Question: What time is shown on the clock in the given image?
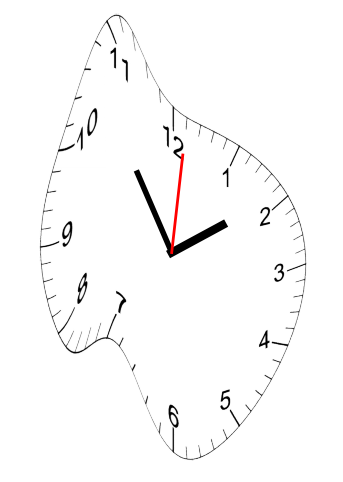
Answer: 01:54:01